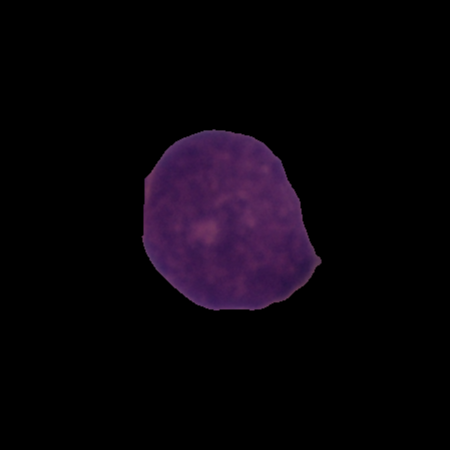
Label: cancer